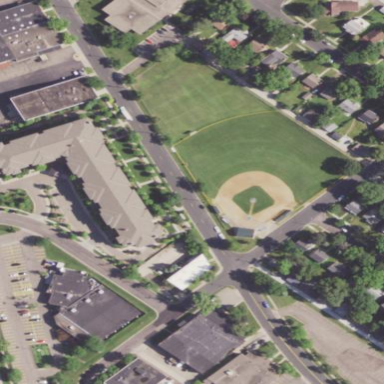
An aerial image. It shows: Baseball pitch for leisure and sports activities.